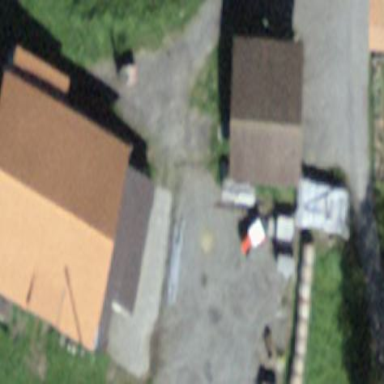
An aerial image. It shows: Barn.